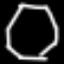
Label: octagon